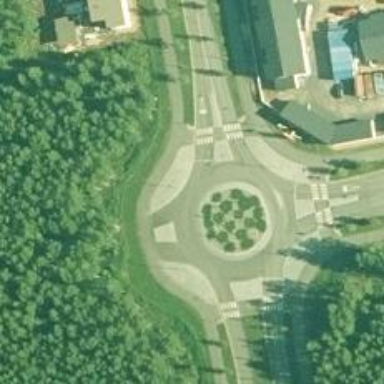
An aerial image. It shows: Tertiary road leading to roundabout junction.